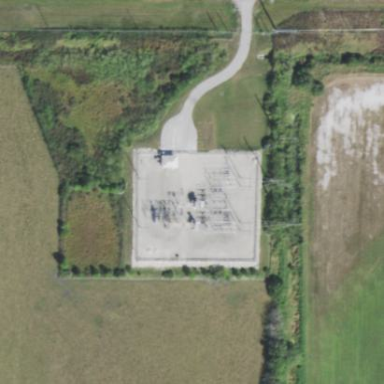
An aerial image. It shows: Outdoor distribution substation.